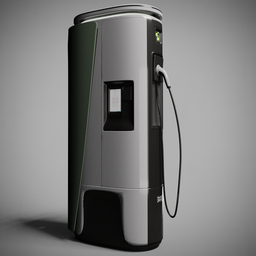
Label: mechanical